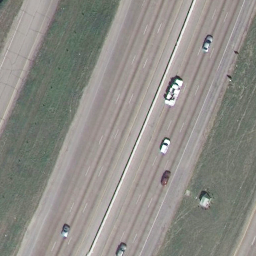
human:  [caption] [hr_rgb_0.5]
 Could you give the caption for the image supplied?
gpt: Two straight freeways closed to each other with some cars on the roads .

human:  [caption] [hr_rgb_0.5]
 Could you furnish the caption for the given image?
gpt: There are two straight freeways closed to each other and some plants beside the roads .

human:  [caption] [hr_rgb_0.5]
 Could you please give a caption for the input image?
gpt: Some cars are on the freeways and some plants beside the roads .

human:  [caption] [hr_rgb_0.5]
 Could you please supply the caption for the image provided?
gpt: There are two straight freeways closed to each other with some cars on the roads .

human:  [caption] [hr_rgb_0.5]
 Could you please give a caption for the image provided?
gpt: There are some cars are on the freeways and some plants beside the roads .